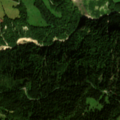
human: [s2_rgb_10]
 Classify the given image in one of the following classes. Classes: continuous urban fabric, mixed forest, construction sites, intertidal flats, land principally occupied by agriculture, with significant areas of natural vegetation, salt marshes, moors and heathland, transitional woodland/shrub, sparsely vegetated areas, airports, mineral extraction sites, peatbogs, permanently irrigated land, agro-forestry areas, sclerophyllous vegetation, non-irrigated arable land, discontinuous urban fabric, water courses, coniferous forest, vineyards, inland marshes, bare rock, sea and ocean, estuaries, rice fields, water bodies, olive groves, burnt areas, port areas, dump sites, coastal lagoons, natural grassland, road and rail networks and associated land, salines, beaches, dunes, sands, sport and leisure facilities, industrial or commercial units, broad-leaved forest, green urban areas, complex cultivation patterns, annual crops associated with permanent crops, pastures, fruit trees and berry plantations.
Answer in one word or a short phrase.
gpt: pastures, coniferous forest, transitional woodland/shrub